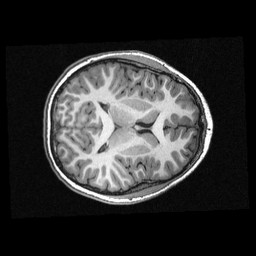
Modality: T1w
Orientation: axial
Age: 10
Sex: male
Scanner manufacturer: siemens
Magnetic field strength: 3 T
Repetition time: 2.3 s
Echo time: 0.00336 s